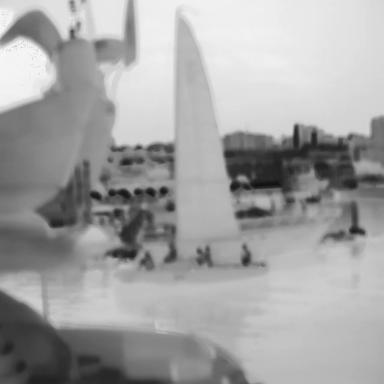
There is a sailboat in the infrared image.